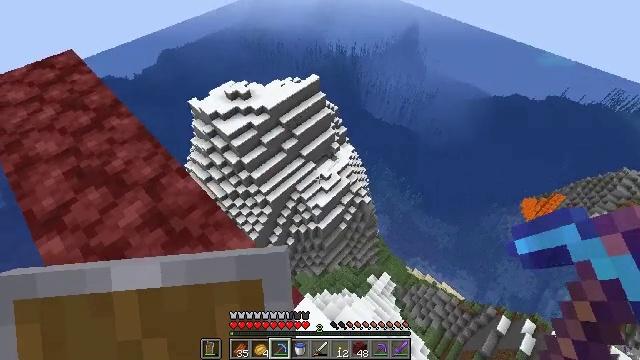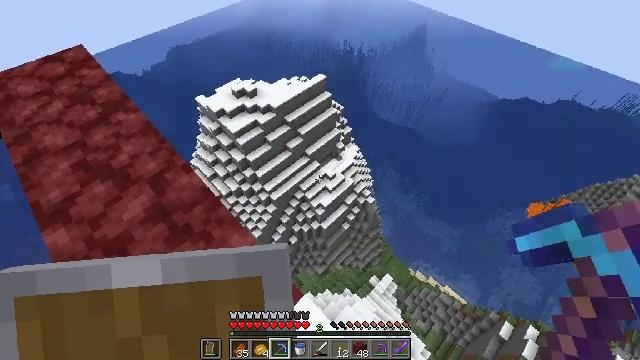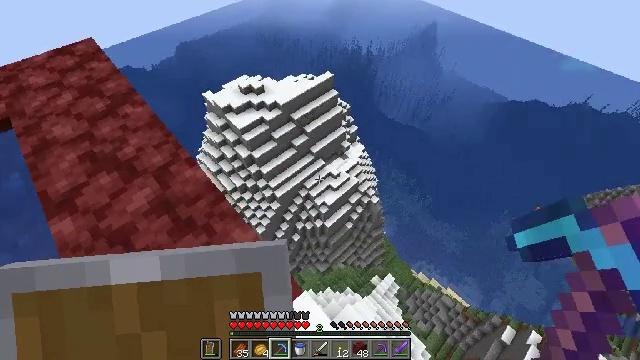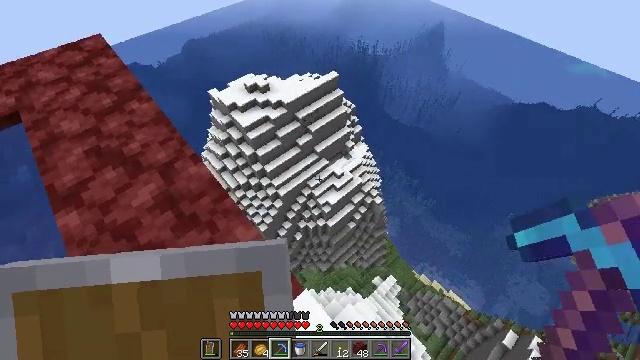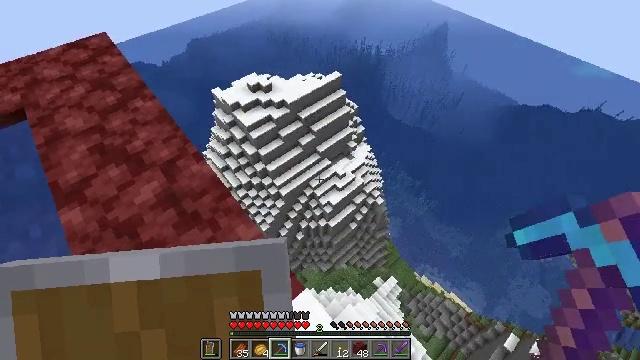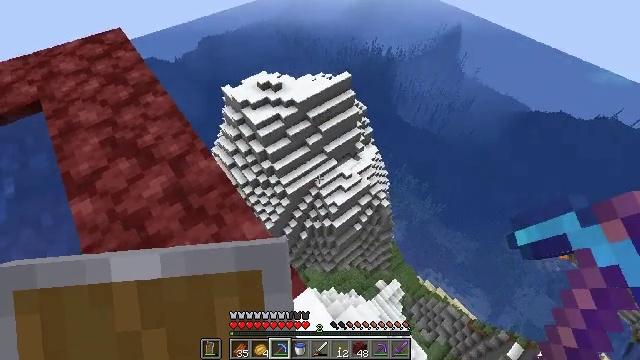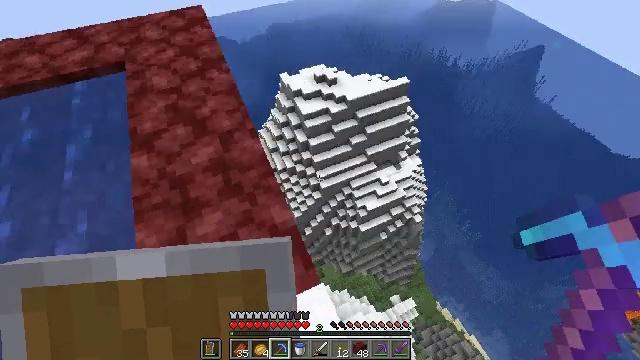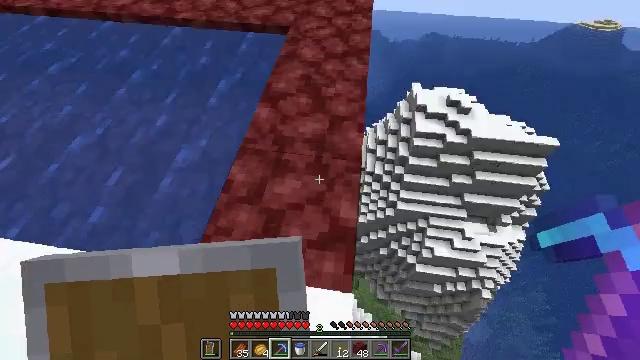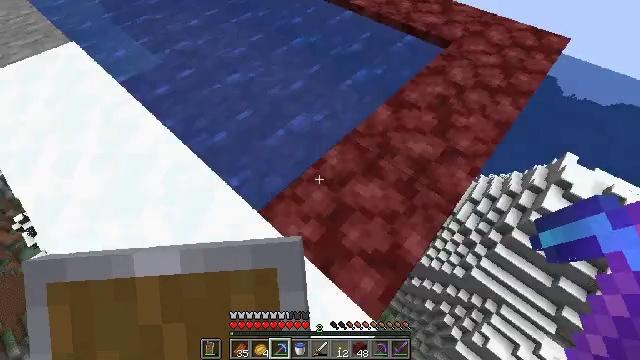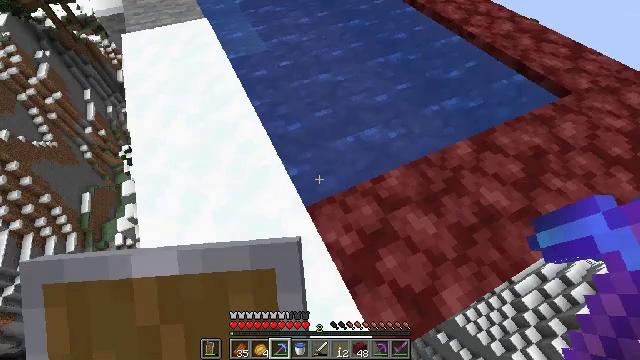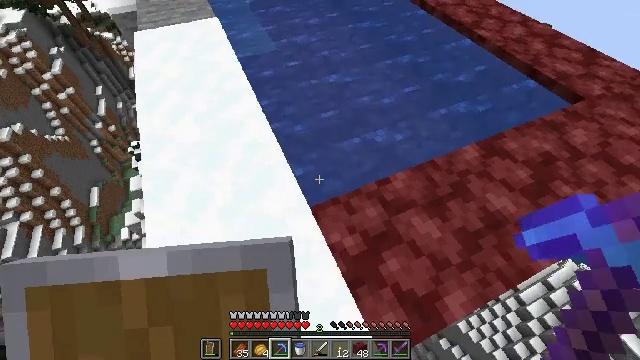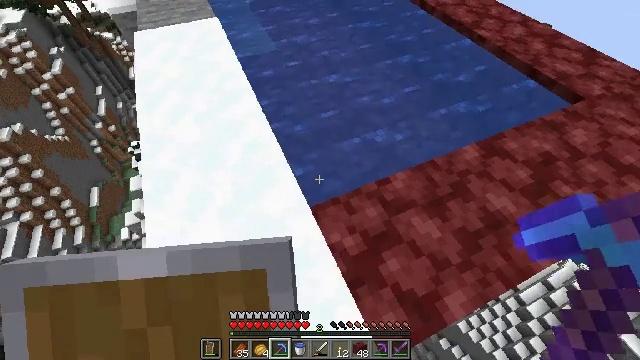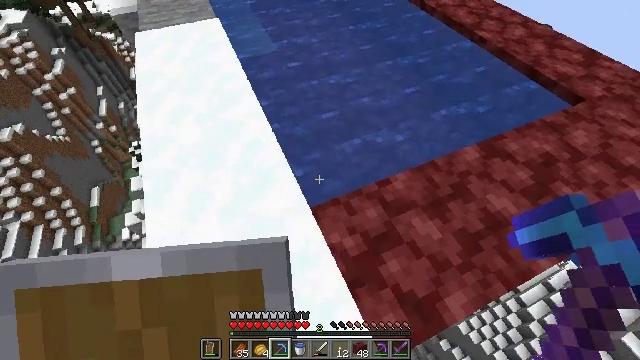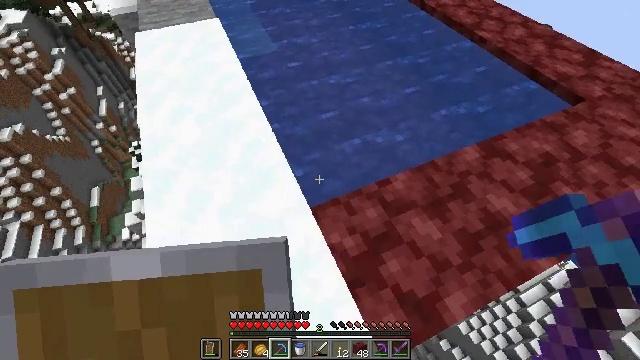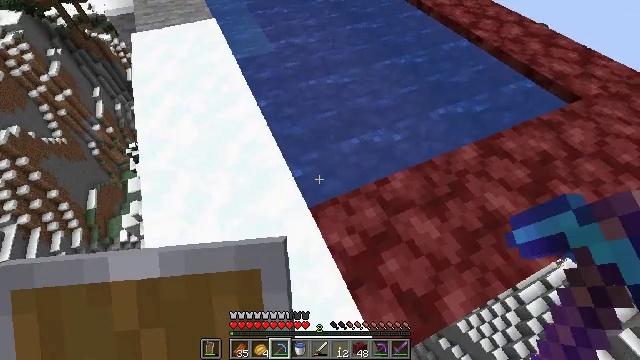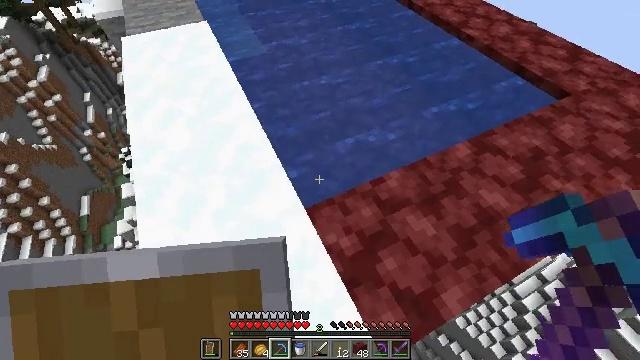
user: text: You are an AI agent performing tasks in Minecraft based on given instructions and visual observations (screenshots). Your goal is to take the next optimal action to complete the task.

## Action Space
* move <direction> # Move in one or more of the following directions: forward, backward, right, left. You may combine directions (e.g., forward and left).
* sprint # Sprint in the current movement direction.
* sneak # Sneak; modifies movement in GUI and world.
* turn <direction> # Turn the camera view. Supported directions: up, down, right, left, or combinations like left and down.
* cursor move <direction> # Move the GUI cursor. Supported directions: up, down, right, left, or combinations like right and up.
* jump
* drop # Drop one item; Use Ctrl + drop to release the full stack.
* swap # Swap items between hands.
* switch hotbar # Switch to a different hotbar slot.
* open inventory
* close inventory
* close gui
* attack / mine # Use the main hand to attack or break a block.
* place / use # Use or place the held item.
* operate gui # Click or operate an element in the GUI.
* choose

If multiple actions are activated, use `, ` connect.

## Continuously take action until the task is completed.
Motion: motion action
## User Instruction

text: Break the ice to collect it.
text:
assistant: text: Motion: turn left
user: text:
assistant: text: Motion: turn left
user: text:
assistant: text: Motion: turn left
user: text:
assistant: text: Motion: no_op
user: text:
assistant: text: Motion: turn left
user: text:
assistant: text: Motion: turn left
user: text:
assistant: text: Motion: turn left
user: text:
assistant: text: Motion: turn left
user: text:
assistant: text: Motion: turn left and up
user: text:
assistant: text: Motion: turn left
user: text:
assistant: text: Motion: no_op
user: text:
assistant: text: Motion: no_op
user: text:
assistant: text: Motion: no_op
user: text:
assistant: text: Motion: no_op
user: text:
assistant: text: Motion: turn right
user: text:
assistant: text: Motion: turn right
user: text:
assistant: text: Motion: turn right and down
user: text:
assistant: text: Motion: turn right
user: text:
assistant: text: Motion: turn right and down
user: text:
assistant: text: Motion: turn right and down
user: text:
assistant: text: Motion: turn right and down
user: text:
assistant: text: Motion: turn right and down
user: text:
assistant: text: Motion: sneak, turn right
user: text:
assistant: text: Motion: sneak
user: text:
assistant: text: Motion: sneak
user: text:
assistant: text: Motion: move forward, sneak
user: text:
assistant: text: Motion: move forward and move right, sneak
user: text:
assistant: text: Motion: move forward and move right, sneak
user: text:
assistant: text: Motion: move forward and move right, sneak
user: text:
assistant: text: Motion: move forward and move right, sneak